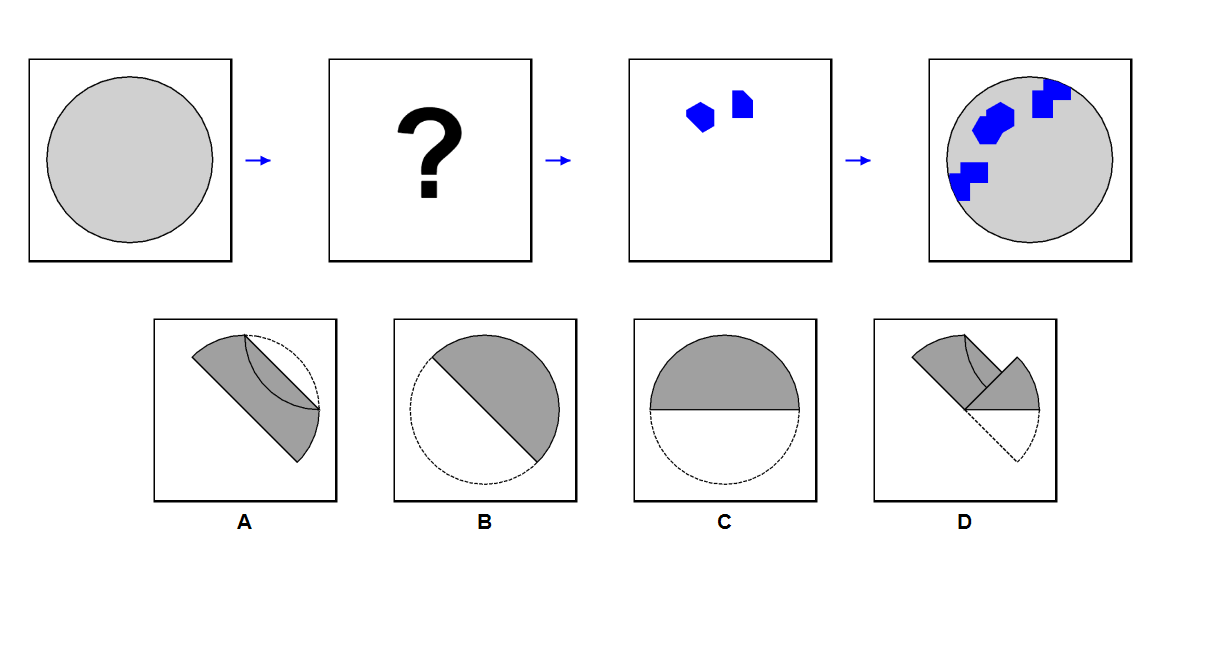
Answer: C